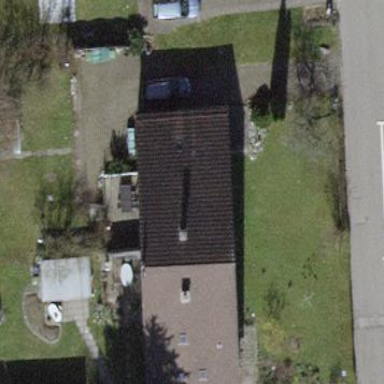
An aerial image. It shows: Semidetached house with tile roof.